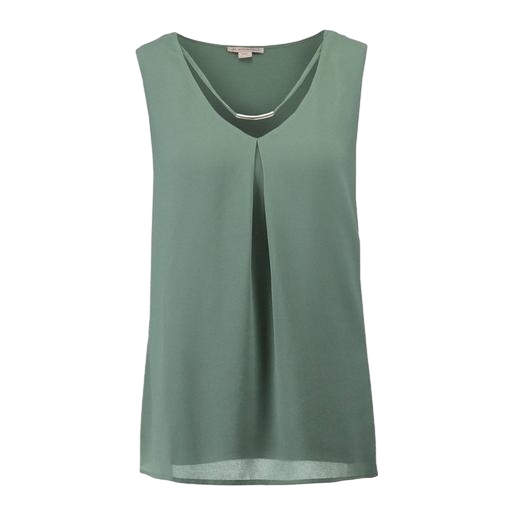
moss green tank top, green scoop-neck shell, green pleated back top, white background